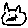
Label: cat